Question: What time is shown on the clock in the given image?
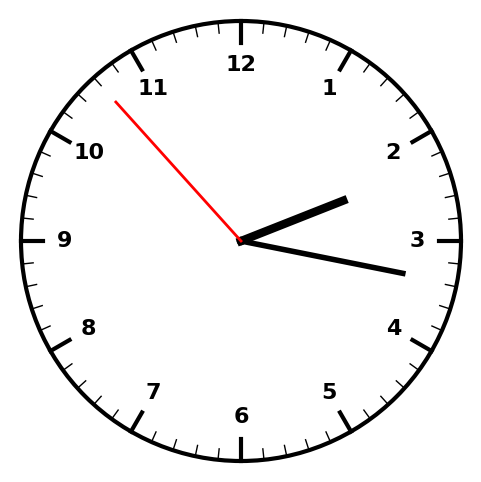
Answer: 02:16:53